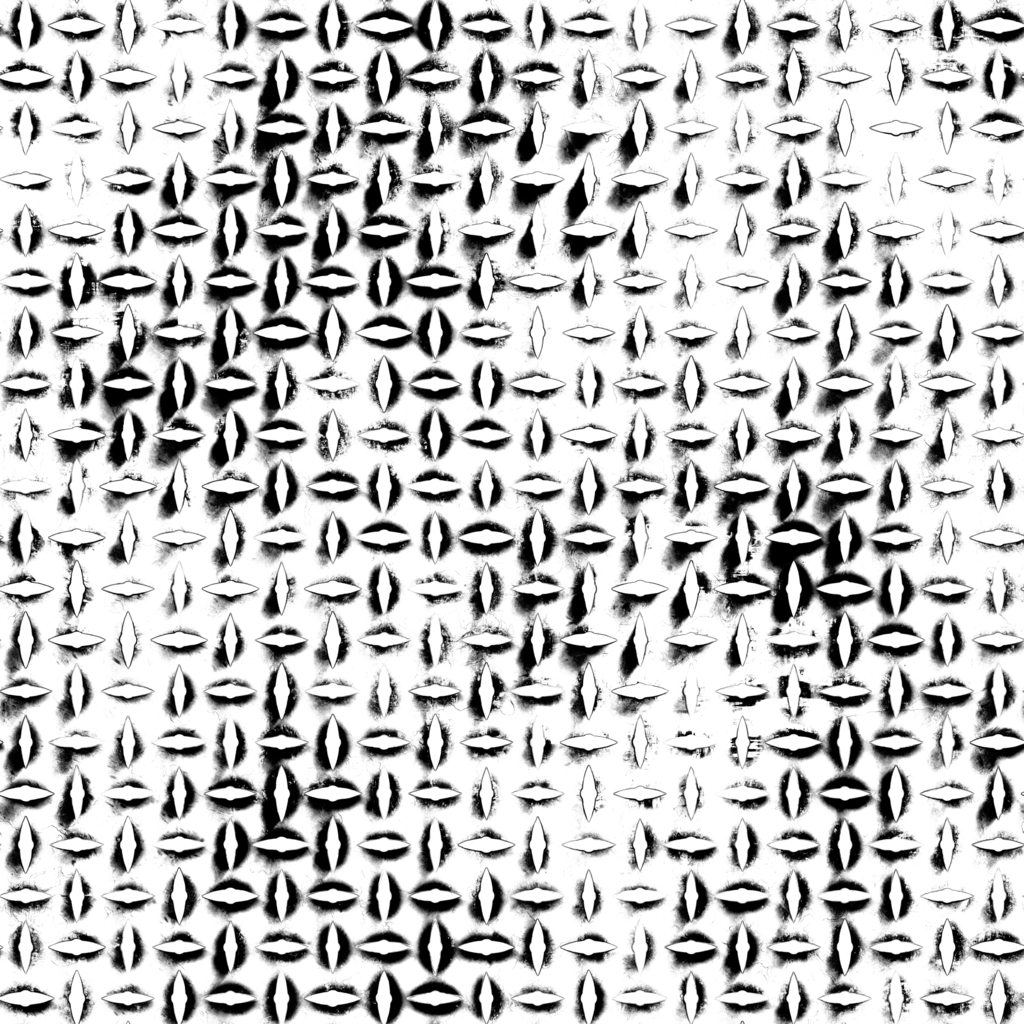
Texture map type: Metalness